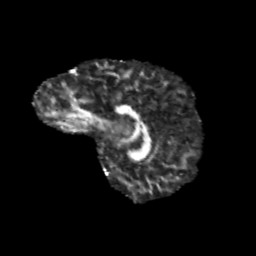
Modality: FA
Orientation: sagittal
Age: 9
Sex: male
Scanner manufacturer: siemens
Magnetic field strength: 3 T
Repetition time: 3.8 s
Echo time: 0.07 s